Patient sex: M
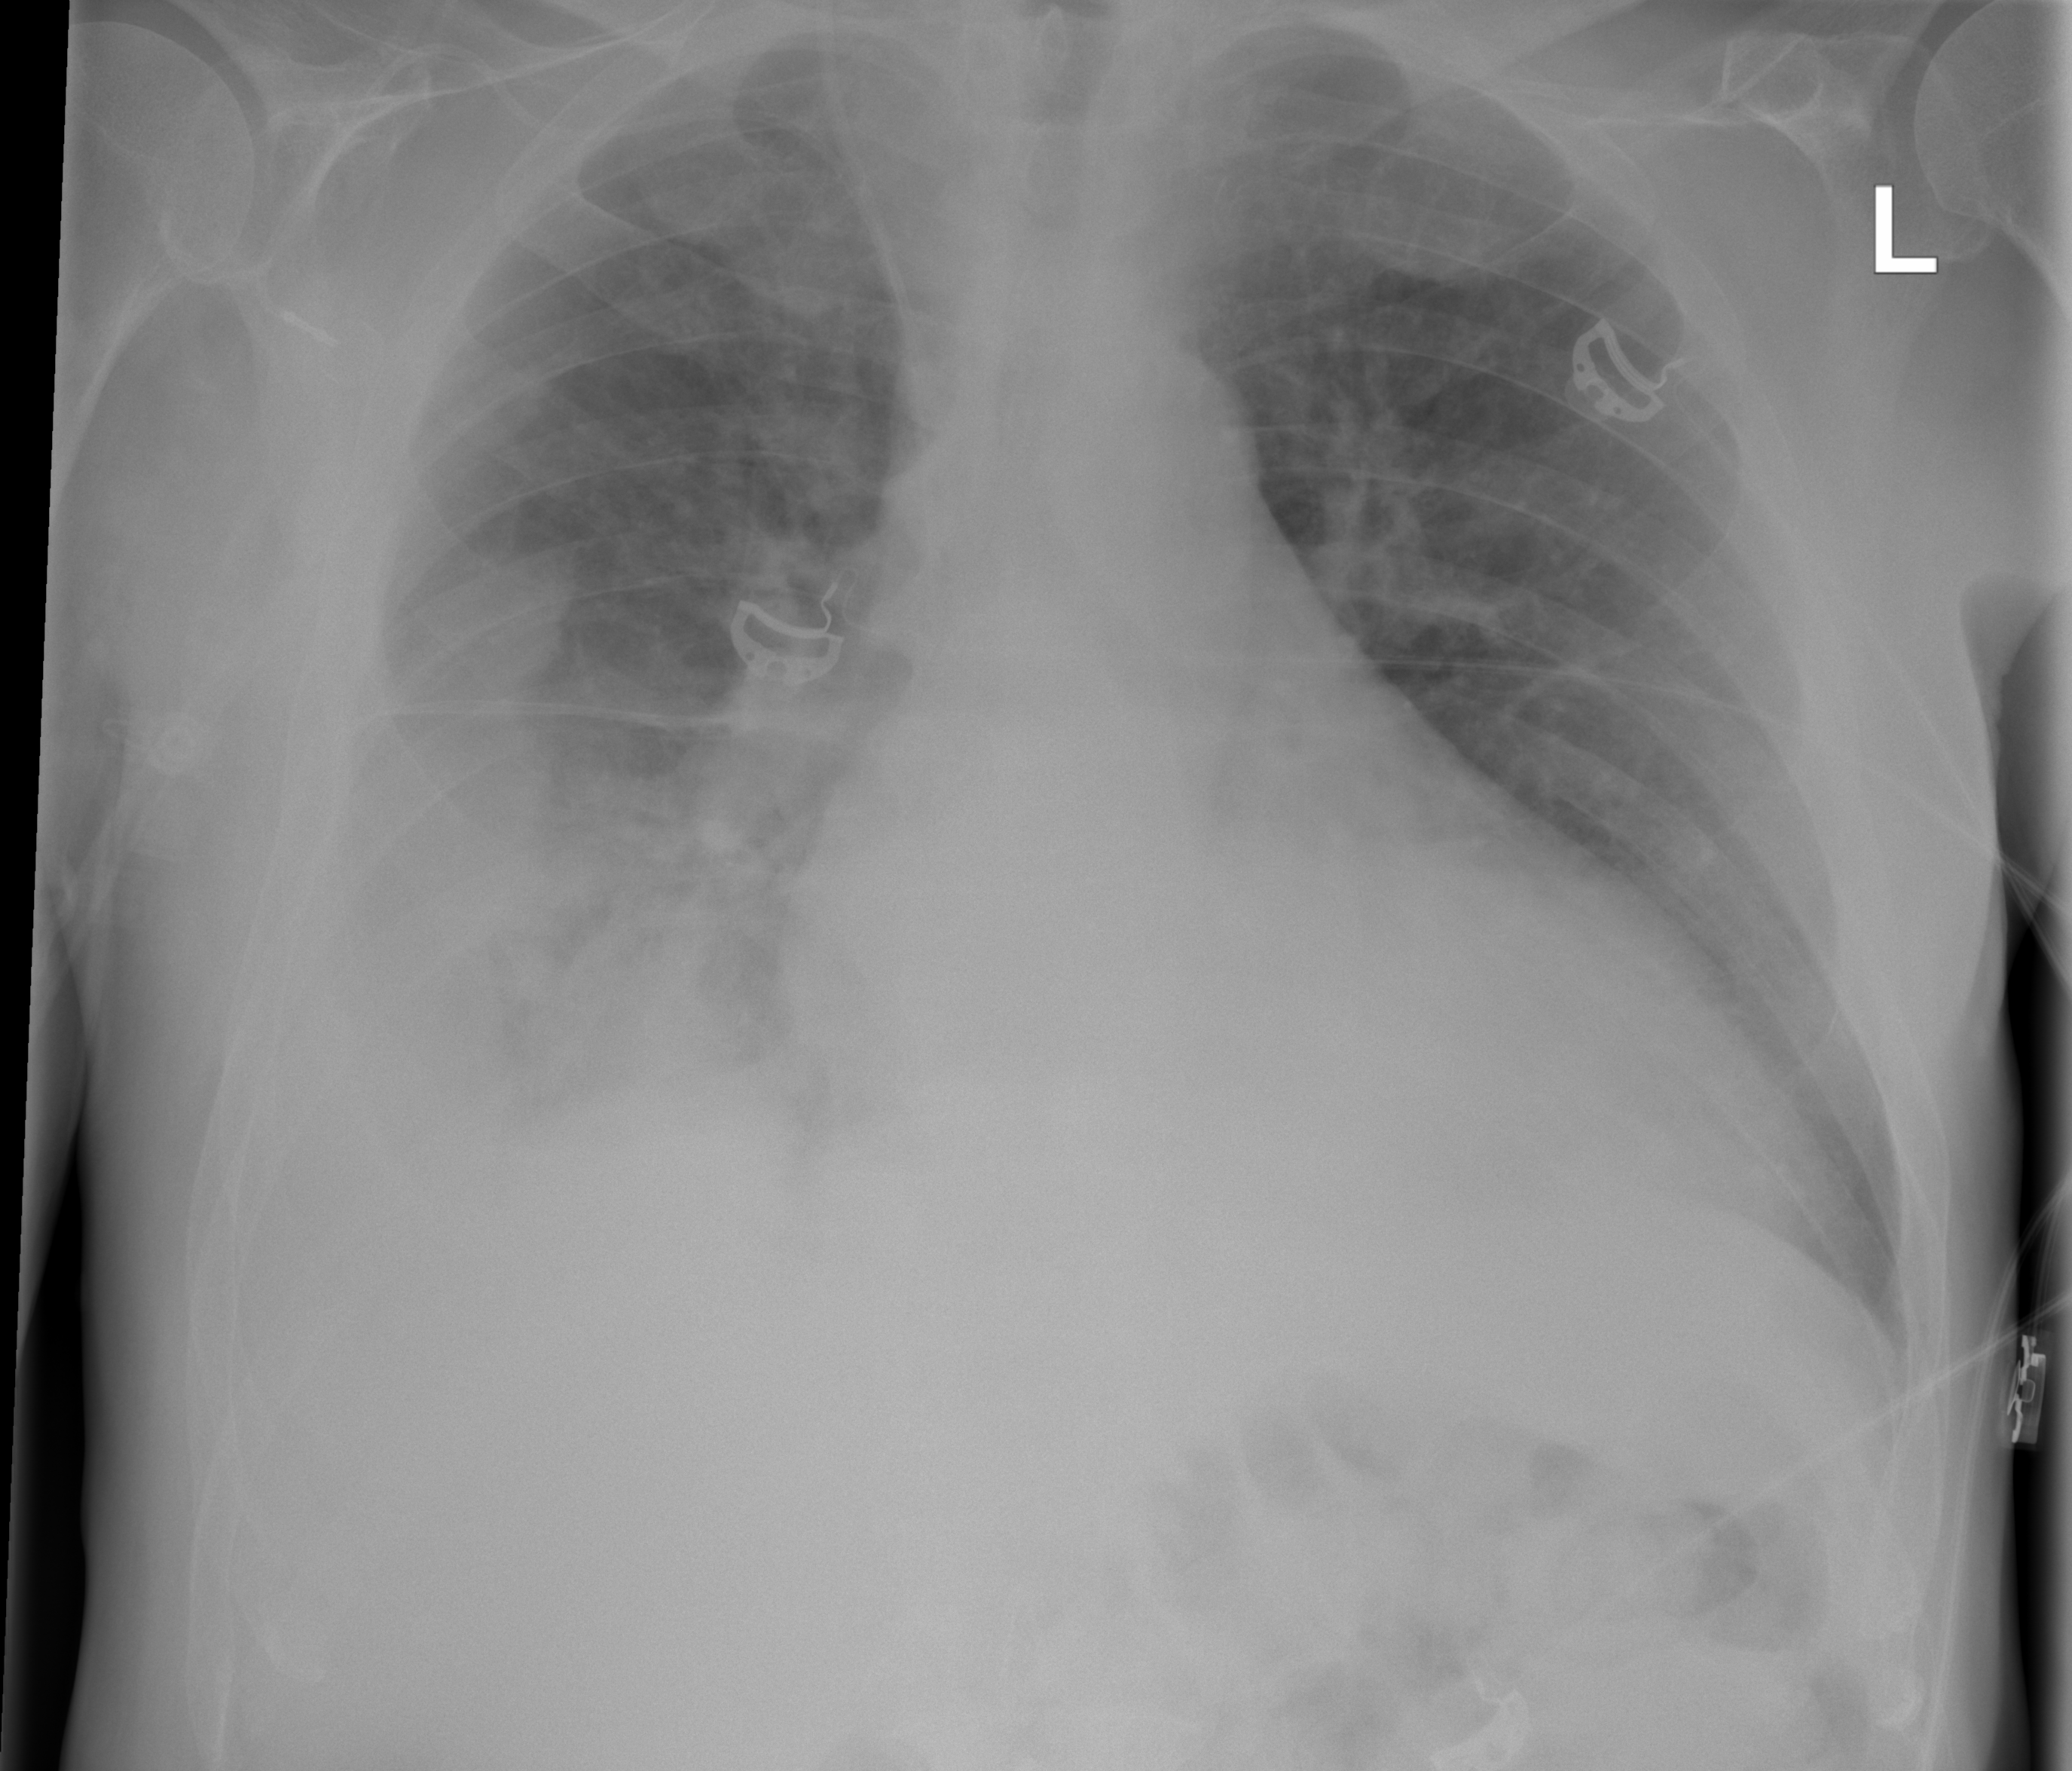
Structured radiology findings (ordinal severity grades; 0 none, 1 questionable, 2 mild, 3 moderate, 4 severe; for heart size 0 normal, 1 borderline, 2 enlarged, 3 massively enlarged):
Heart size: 3
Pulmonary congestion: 2
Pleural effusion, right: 3
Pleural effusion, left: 1
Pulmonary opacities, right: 2
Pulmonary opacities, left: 0
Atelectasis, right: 2
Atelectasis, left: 0